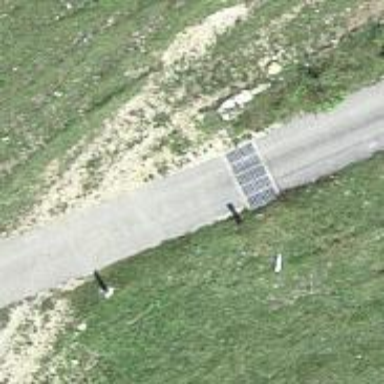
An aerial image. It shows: Cattle grid barrier.